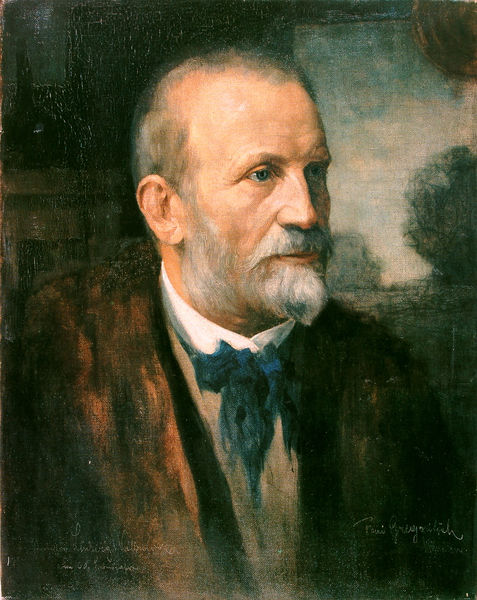
Titel: Bildnis des Malers Ludwig Willroider
Künstler: Toni Gregoritsch
Standort: Klagenfurt
Institution: Landesmuseum für Kärnten
Schlagwörter: baum, blau, dunkel, gemälde, himmel, mann, wolken, bäume, grün, impressionismus, landschaft, braun, fenster, grau, hell, hintergrund, licht, nase, ohr, profil, schwarz, stirn, weiss, blick, schnee, tuch, beige, schleife, alt, anzug, bart, hemd, jacke, augen, bärtig, inkarnat, kragen, bildnis, herr, portrait, porträt, signatur, öl, natur, haare, halbfigur, mantel, brustbild, england, potrait, seitlich, lehne, furchen, krawatte, glanz, glatze, halstuch, maler, fliege, weste, portait, selbstbildnis, stehkragen, fensterbild, spitzbart, pelzkragen, halbprofil, landscahft, naturalistisch, gelehrter, iss, deutsche malerei, ge,älde, herrenkonterfrei, physignomie, dreiviertel ansicht, kjjacke